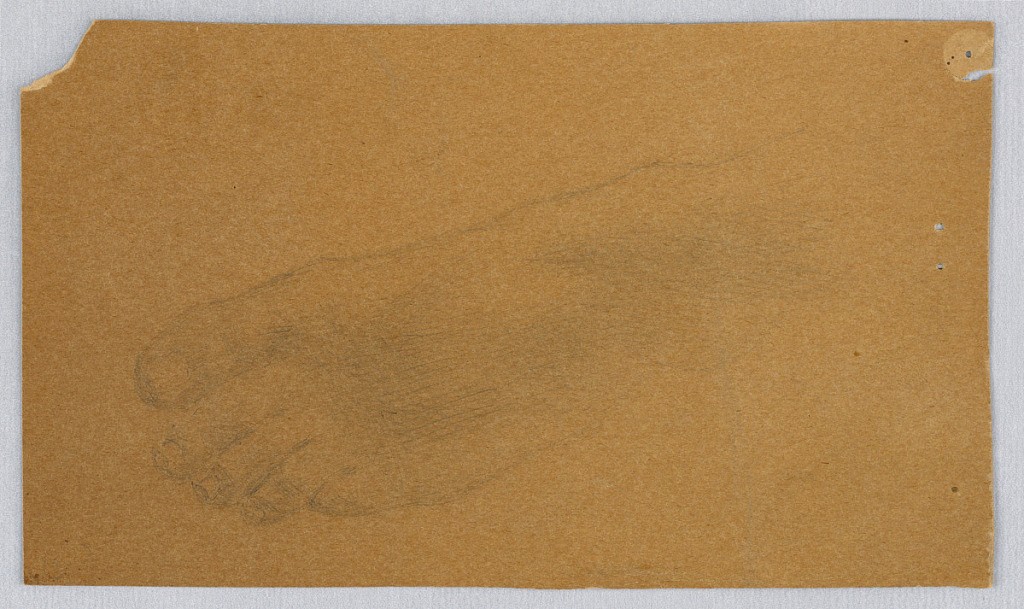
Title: Study of a Foot
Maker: Francis Augustus Lathrop, American, 1849–1909
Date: ca. 1895
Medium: Graphite on brown paper
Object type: Drawing
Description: A left foot, seen from above.